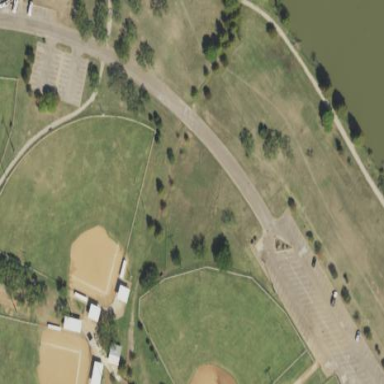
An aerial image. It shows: Baseball pitch surrounded by fence.